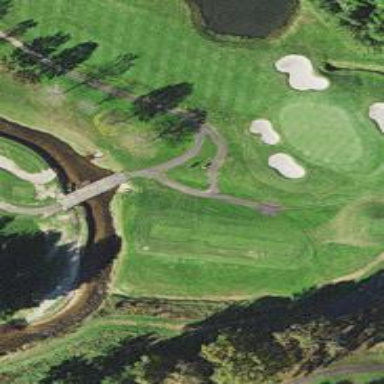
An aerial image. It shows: Path used for both walking and golf.